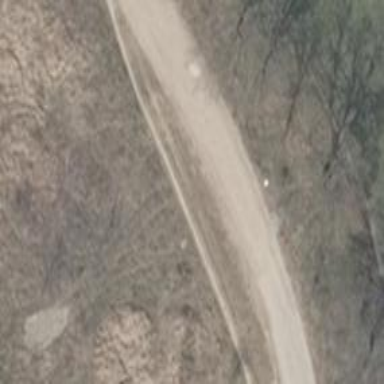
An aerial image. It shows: Gravel track with grade2 tracktype.